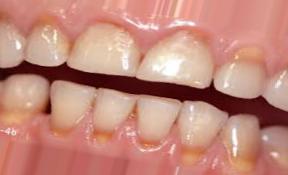
Condition: Tooth Discoloration